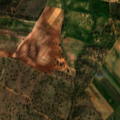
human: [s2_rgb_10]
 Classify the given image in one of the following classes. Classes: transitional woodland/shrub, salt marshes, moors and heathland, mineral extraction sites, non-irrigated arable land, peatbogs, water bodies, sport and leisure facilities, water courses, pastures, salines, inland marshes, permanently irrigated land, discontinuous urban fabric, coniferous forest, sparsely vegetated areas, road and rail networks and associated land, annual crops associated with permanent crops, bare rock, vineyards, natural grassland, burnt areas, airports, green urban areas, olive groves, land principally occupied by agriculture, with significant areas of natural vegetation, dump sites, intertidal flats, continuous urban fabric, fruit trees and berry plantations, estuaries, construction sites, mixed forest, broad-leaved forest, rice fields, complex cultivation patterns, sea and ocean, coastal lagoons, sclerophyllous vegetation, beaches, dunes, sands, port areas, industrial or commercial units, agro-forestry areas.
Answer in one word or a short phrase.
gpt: non-irrigated arable land, olive groves, annual crops associated with permanent crops, agro-forestry areas